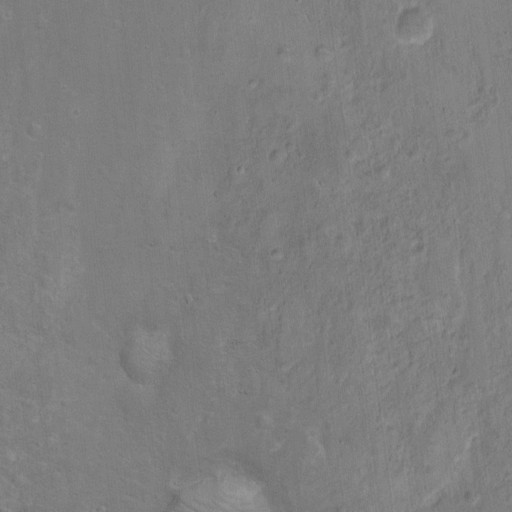
Classes present: Background